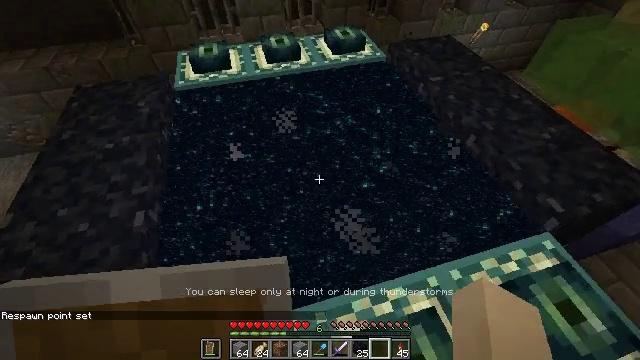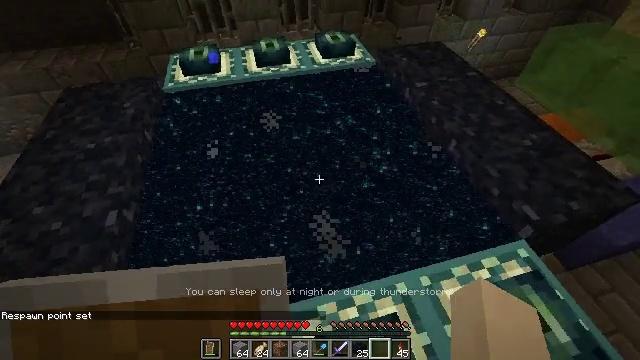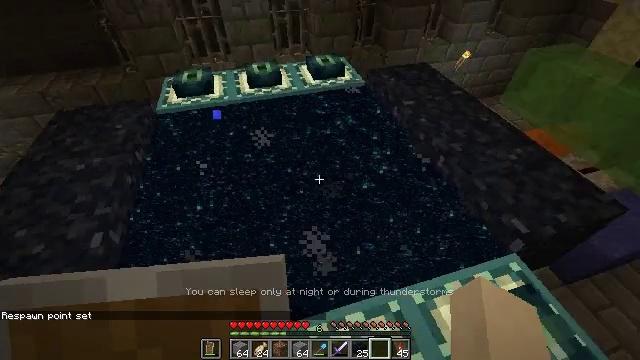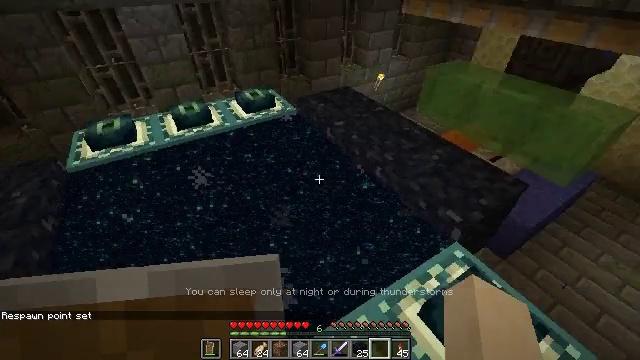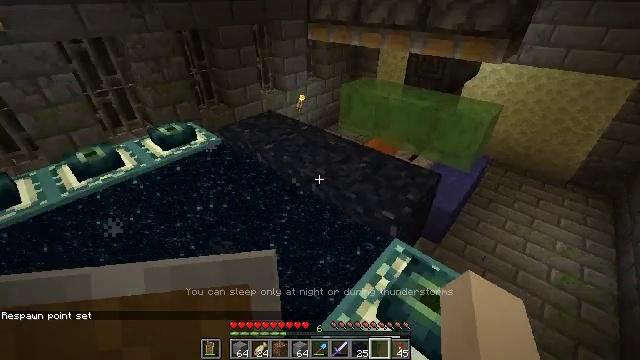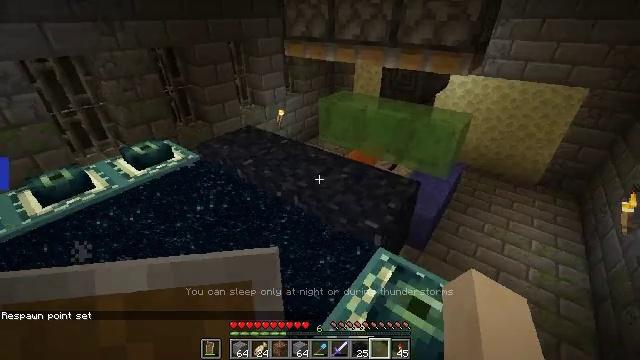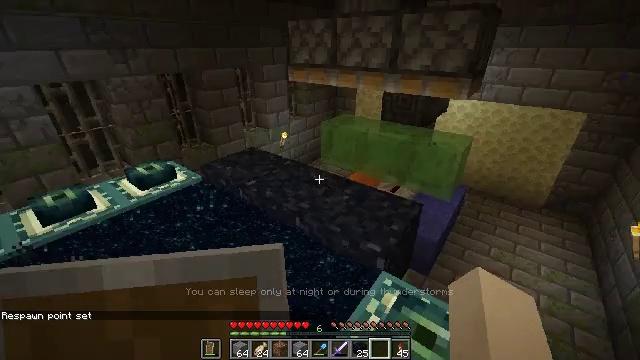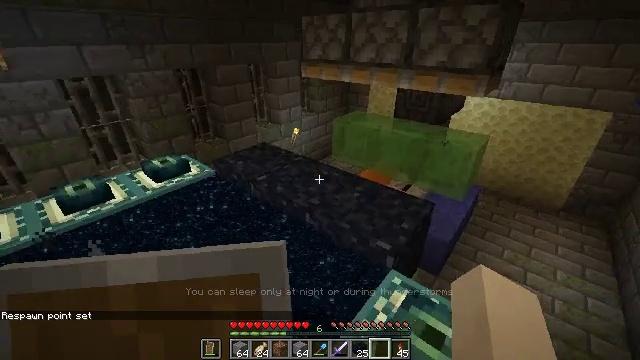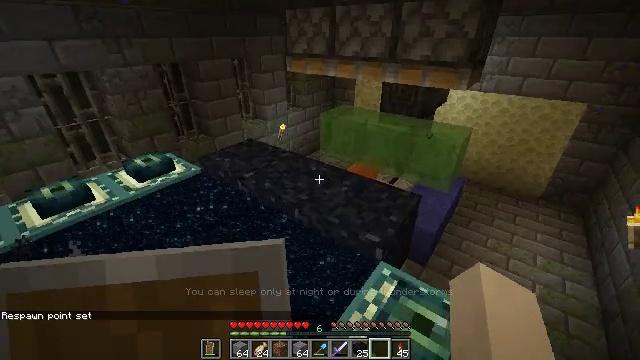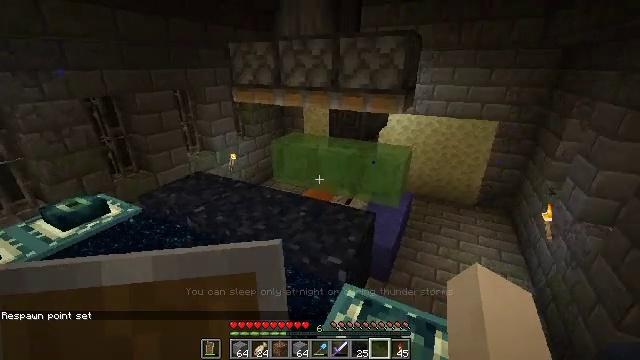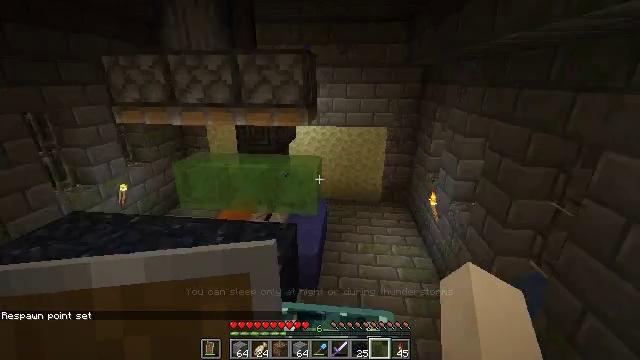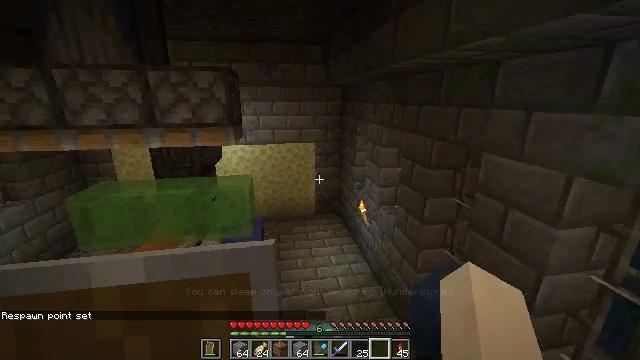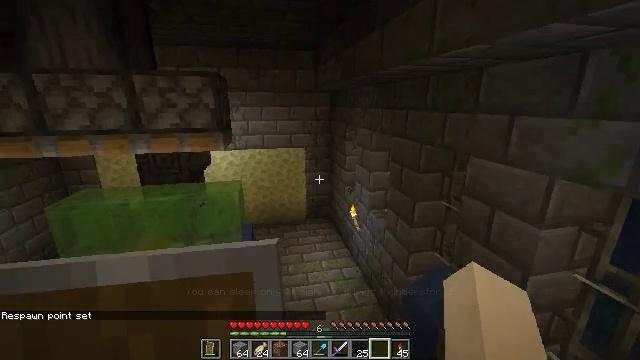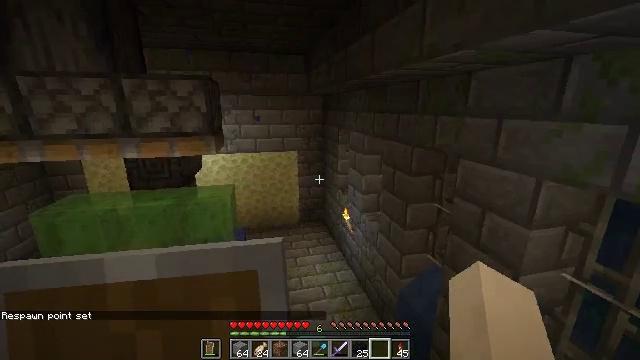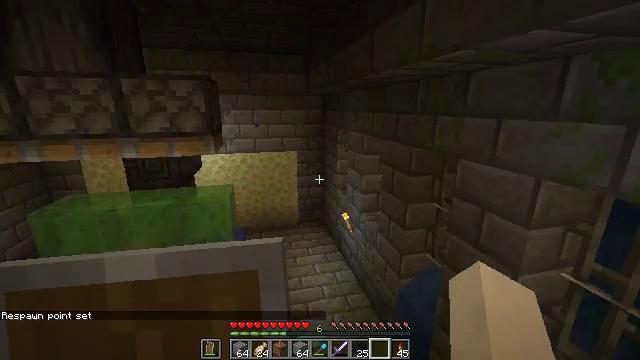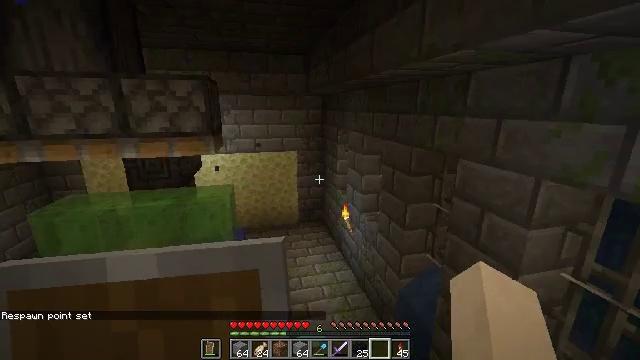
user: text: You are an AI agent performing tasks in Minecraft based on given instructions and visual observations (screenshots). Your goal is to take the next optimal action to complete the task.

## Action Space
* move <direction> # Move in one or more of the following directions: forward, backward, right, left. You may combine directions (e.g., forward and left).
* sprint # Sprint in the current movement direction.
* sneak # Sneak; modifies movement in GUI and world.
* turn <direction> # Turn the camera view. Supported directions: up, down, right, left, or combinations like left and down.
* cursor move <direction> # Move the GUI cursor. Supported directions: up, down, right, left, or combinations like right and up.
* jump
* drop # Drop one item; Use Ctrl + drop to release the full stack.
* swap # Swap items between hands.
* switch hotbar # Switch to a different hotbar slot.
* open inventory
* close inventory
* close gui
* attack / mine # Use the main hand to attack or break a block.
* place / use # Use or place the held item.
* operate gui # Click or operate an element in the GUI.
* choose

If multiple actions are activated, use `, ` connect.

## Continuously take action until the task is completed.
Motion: motion action
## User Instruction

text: Collect black concrete powder by breaking it.
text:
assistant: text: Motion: turn left
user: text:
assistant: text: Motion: turn right and up
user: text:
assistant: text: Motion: turn right and up
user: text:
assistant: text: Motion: turn right and up
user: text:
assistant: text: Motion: turn right and up
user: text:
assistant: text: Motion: turn up
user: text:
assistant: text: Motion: turn left
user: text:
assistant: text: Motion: turn right and down
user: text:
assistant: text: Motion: turn right and up
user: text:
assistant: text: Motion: turn right and up
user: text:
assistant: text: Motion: turn right and up
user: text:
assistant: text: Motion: turn right and up
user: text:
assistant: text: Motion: turn right
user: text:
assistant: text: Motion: no_op
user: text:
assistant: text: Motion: no_op
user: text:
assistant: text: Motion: no_op
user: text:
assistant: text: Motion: turn left and down
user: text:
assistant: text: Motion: turn left and down
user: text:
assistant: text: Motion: turn left and down
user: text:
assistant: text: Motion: turn left and down
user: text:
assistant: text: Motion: no_op
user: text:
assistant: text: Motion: no_op
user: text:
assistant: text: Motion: move forward
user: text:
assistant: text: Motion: move forward, turn left and down
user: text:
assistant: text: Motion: move forward, turn left
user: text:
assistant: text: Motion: move forward
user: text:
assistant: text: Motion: move forward
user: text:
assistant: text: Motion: move forward
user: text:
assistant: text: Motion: move forward, turn left
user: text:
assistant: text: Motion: move forward, turn left and down